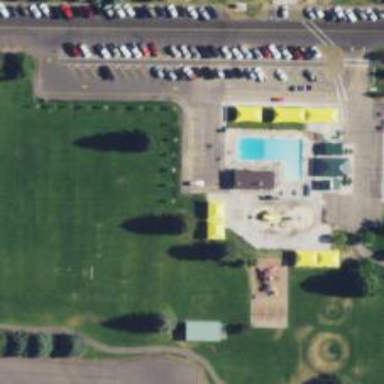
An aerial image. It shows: Sports center specializing in swimming activities located on leisure land.